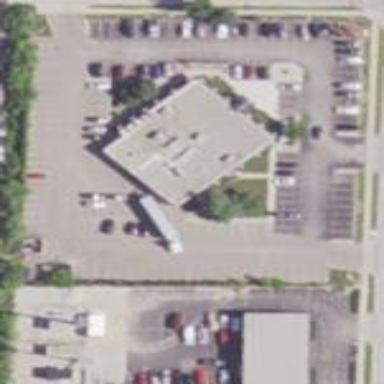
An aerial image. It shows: Retail area.